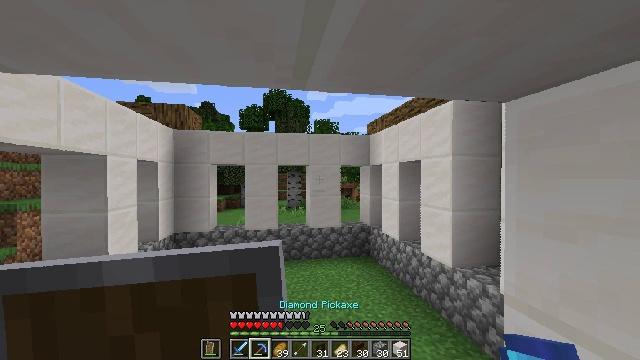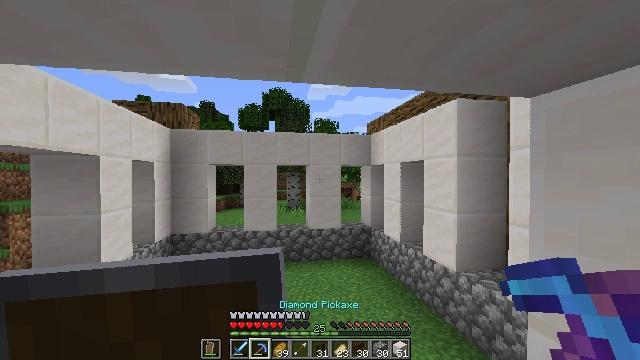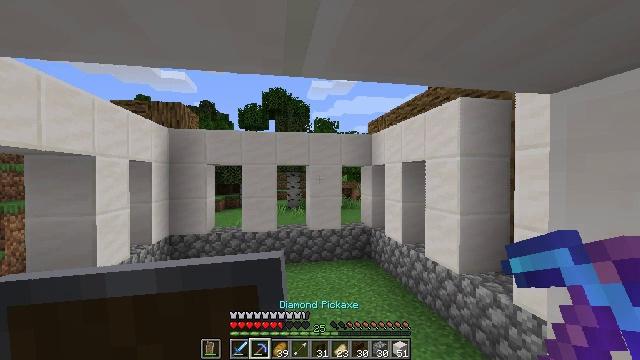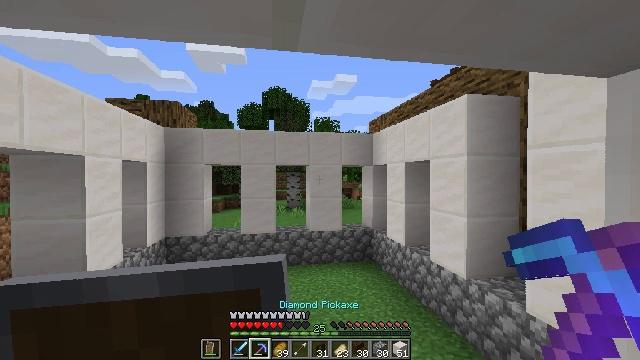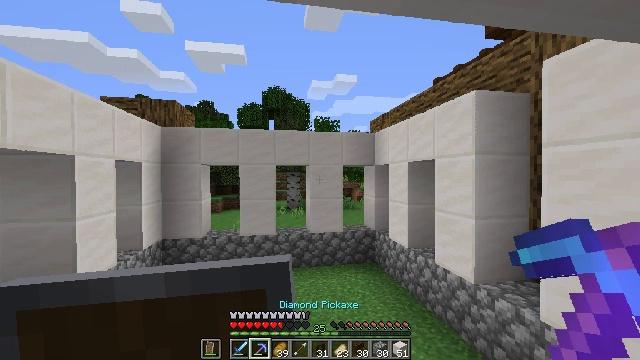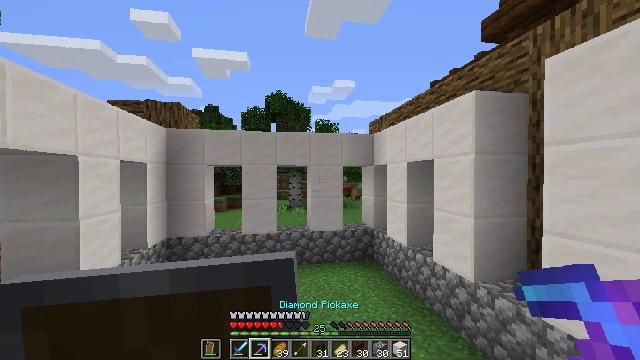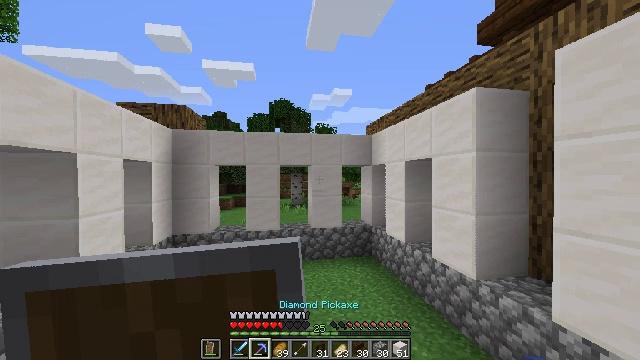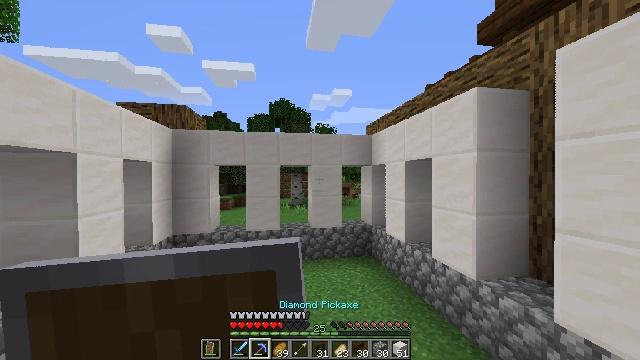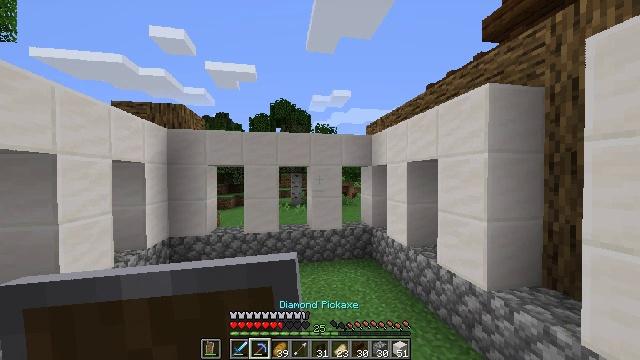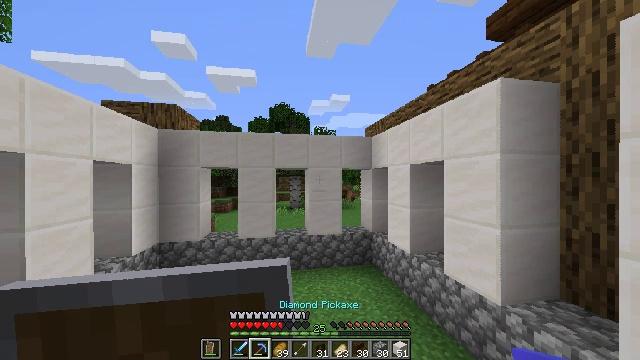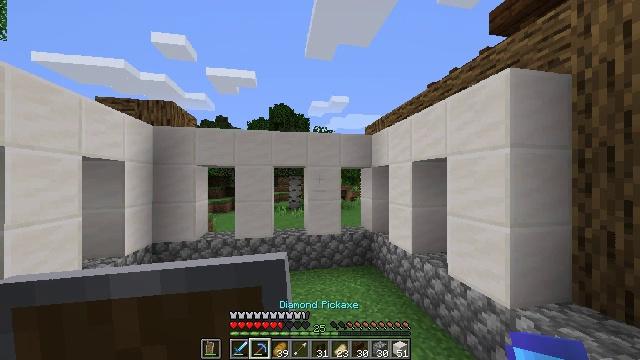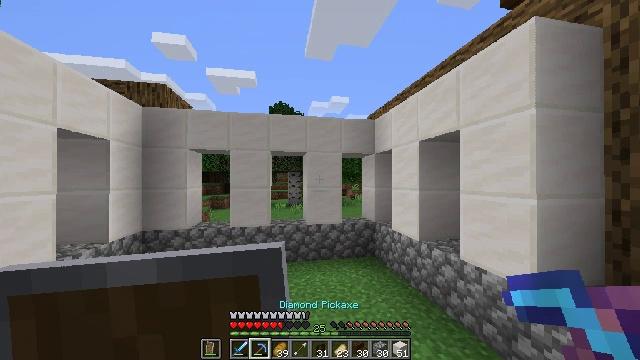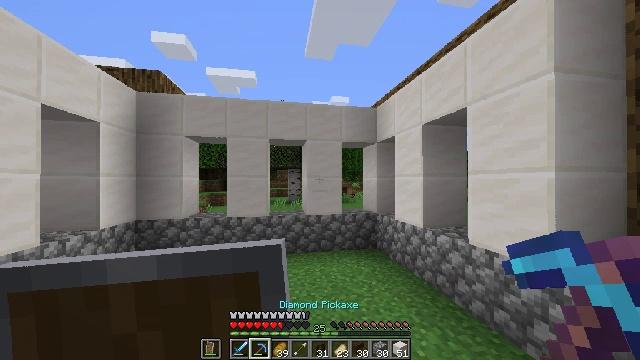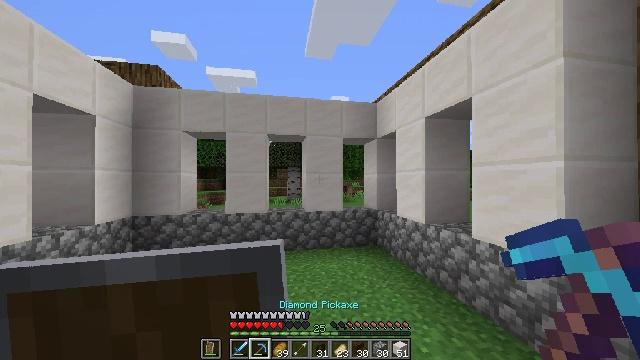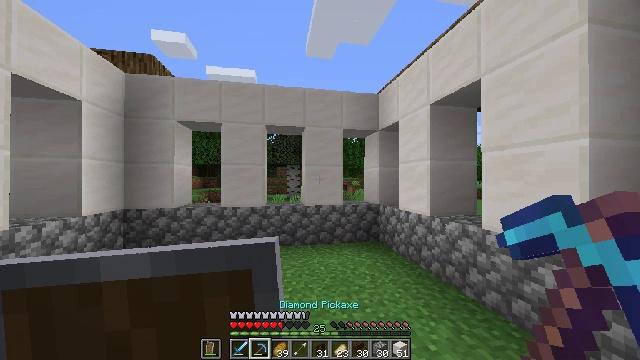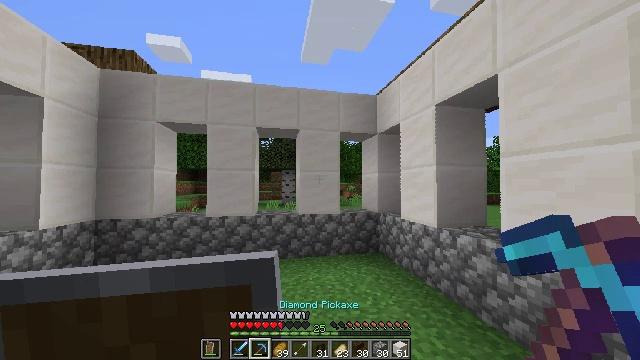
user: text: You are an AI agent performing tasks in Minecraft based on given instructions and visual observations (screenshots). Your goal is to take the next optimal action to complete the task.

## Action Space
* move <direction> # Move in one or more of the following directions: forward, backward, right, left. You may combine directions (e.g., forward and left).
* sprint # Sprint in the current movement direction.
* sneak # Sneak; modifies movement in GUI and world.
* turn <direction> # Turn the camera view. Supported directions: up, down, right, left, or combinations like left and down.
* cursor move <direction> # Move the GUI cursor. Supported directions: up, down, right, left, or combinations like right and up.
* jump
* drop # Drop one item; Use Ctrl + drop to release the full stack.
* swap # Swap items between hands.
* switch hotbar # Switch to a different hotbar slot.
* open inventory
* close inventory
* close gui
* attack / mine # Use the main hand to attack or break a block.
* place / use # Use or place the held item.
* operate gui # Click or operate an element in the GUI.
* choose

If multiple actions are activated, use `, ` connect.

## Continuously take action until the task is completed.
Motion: motion action
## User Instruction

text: Obtain quartz blocks for crafting.
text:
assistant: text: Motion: move forward
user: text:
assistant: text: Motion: move forward
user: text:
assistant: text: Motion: no_op
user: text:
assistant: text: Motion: move forward
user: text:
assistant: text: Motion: move forward
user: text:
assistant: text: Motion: move forward
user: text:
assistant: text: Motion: move forward
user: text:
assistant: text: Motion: move forward
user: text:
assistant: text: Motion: move forward
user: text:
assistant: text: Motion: move forward
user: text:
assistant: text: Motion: move forward
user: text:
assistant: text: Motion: move forward
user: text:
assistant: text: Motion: move forward
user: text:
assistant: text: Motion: move forward
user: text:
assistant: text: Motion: move forward, turn right and up
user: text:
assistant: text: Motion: move forward
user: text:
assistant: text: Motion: move forward
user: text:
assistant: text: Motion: move forward
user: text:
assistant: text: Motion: move forward
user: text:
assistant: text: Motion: move forward
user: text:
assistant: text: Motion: move forward, turn left
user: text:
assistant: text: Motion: move forward, attack / mine
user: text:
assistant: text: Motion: move forward, attack / mine
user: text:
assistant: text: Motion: attack / mine
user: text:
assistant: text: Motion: attack / mine
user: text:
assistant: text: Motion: attack / mine
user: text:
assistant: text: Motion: turn up, attack / mine
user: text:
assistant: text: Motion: turn up, attack / mine
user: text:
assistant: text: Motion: move forward, turn up, attack / mine
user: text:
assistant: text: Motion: move forward, turn up, attack / mine